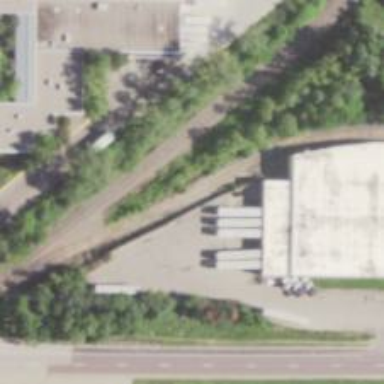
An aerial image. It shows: Railway siding with rails.